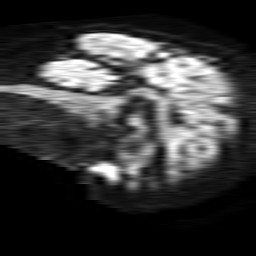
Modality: TRACE
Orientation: sagittal
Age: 73
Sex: female
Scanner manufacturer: philips
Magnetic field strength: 1.5 T
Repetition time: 4.6 s
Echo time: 0.08941 s